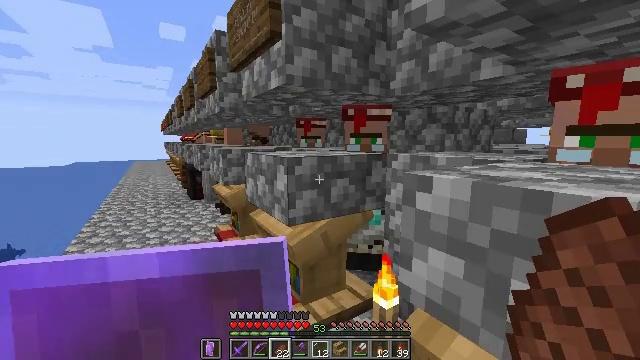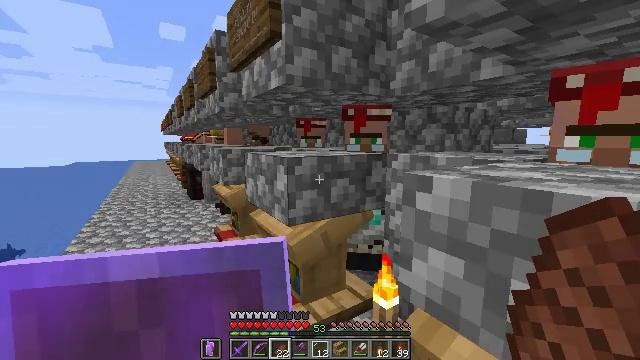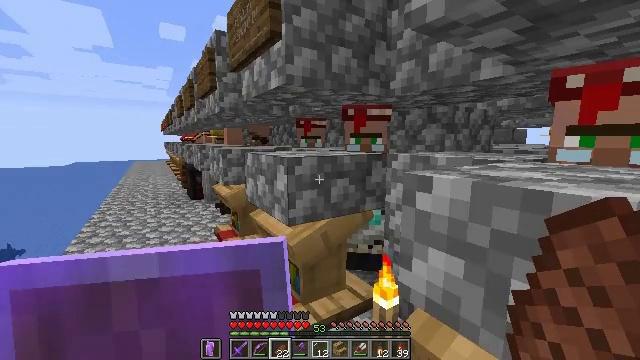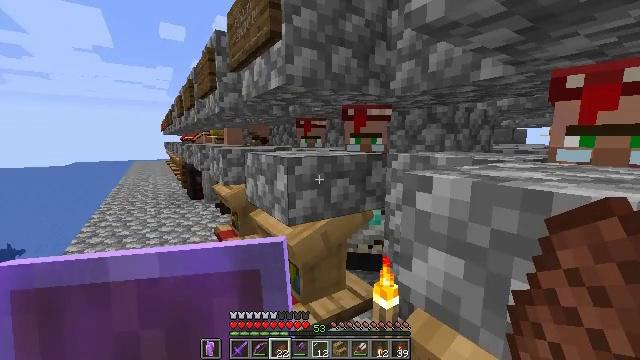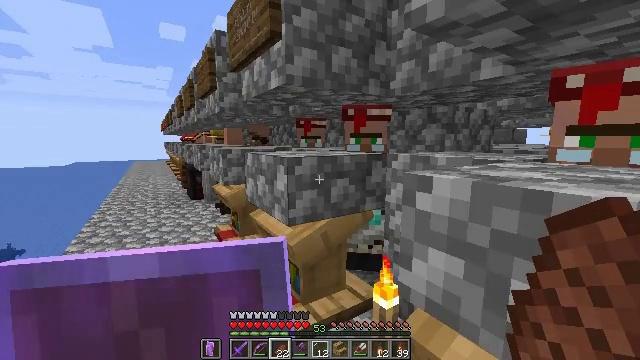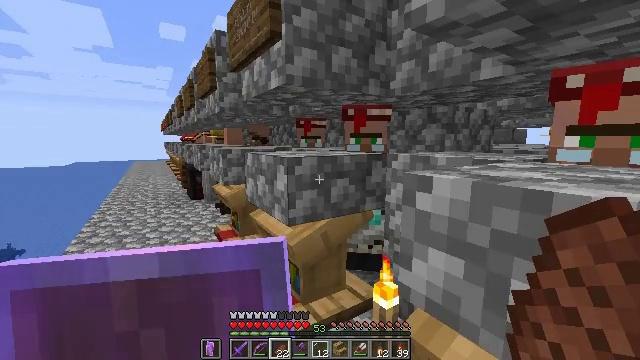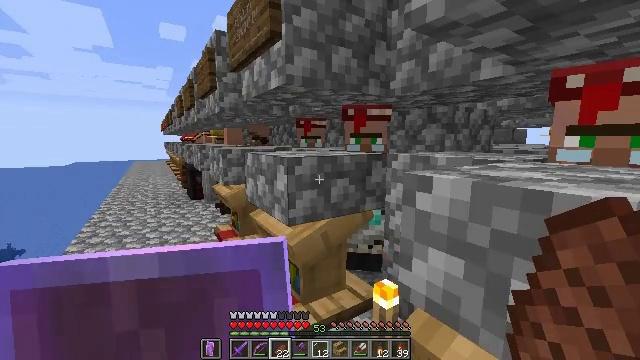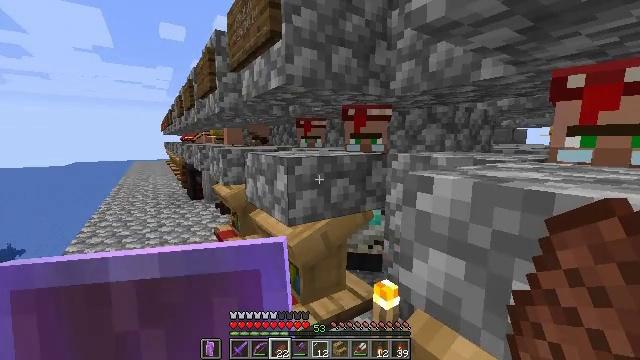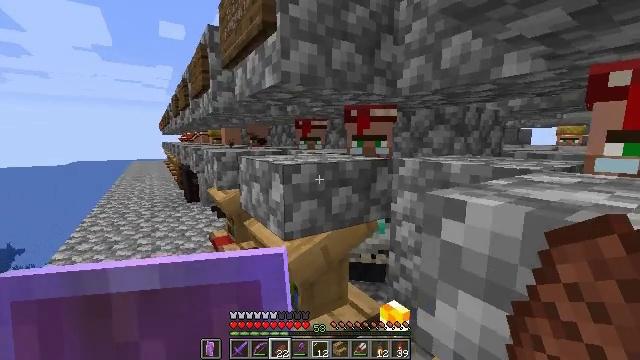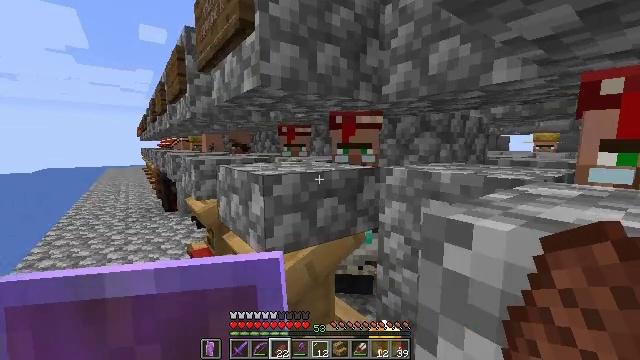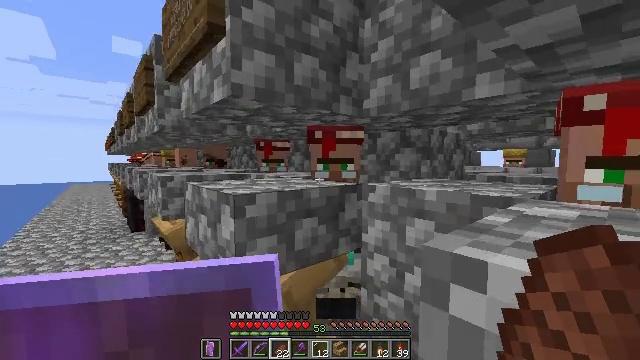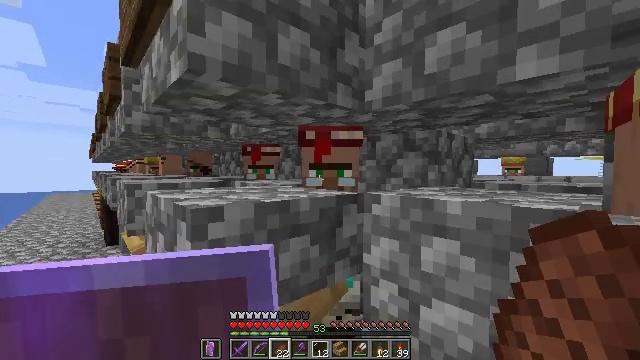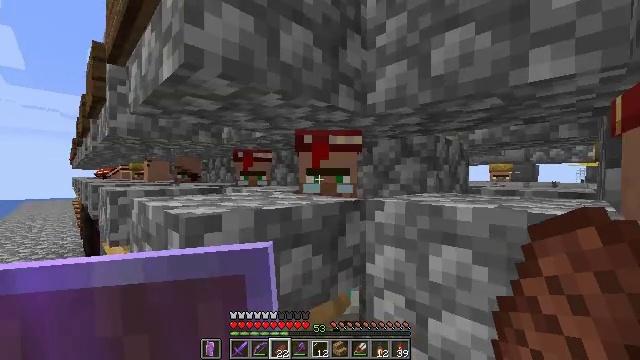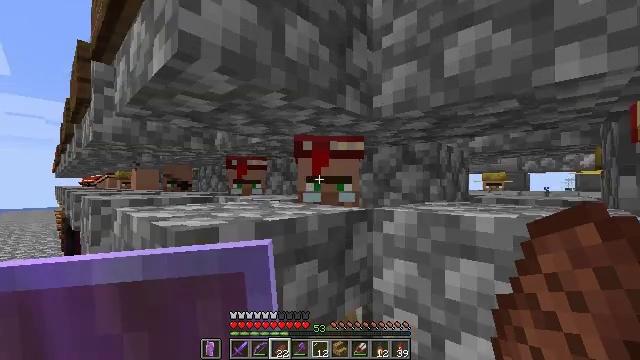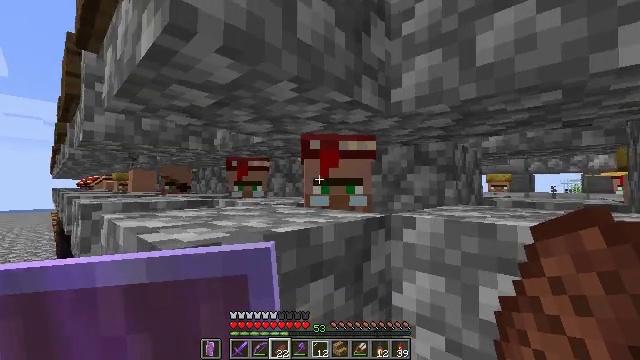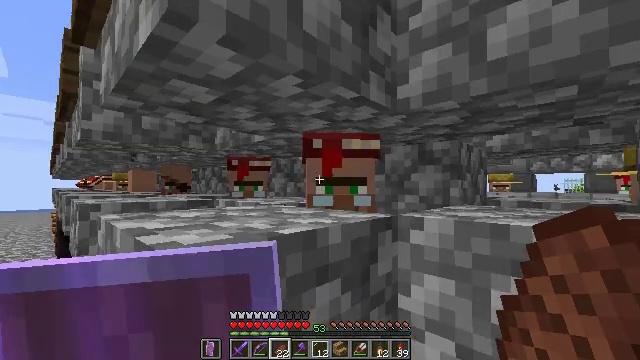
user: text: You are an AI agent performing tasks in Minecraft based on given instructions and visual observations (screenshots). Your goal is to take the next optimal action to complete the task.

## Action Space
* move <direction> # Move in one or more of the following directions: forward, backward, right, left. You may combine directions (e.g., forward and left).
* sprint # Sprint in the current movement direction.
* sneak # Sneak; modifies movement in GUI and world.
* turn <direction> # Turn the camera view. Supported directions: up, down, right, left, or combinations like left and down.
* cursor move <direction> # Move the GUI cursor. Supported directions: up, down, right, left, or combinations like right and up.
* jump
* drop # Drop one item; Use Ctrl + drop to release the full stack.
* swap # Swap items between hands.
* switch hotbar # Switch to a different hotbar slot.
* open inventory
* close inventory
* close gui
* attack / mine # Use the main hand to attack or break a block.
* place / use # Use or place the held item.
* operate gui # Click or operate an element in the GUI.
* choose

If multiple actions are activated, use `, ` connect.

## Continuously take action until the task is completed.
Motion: motion action
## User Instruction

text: Create a lantern at the crafting table.
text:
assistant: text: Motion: no_op
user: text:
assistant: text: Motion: no_op
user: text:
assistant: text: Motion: no_op
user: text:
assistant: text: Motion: no_op
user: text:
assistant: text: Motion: no_op
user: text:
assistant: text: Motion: no_op
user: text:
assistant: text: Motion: move forward
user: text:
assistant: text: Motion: move forward
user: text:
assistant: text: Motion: move forward, turn right and up
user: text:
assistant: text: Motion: move forward, turn right and up
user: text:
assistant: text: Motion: move forward, turn right and up
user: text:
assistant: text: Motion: move forward, turn right and up
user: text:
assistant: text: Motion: move forward, turn right and up
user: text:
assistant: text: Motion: no_op
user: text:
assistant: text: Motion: no_op
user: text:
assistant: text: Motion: no_op
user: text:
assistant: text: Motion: use / place
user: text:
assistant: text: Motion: use / place
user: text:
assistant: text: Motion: use / place
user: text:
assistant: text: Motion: no_op
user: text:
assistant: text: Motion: no_op
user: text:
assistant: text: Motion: no_op
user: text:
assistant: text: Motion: no_op
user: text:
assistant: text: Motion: no_op
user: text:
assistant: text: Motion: no_op
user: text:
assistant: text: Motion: turn left
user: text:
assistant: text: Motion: turn left
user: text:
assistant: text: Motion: turn left
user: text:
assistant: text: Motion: turn left
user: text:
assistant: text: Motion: sneak